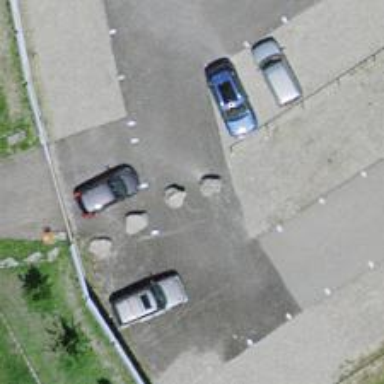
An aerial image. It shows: Block barrier.